如图，一个由四根细铁杆$PA、PB、PC、PD$组成的支架($PA、PB、PC、PD$按照逆时针排布)，若$\angle APB=\angle BPC=\angle CPD=\angle DPA=\dfrac{\pi}{3}$，一个半径为$1$的球恰好放在支架上与四根细铁杆均有接触，则球心$O$到点$P$的距离是( )

\noindent A.\ $\boldsymbol{\sqrt{3}} \quad\quad$ B.\ $\boldsymbol{\sqrt{2}} \quad\quad$ C.\ $\boldsymbol{2} \quad\quad$ D.\ $\boldsymbol{\dfrac{3}{2}}$

\vspace{0.2cm}
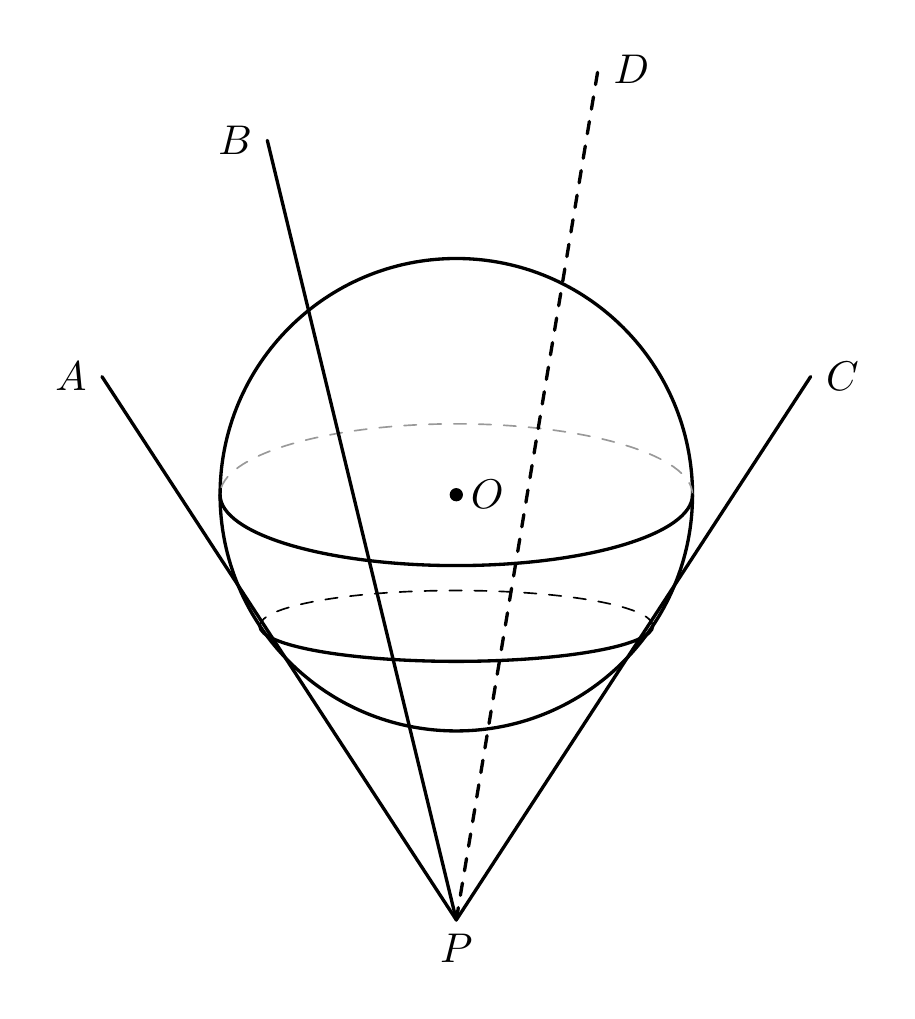
【解答】

\noindent \textbf{【答案】$\boldsymbol{B}$}

\vspace{0.1cm}
\noindent \textbf{【分析】}
取$PA=PB=PC=PD=a$，由题意得四棱锥$P-ABCD$是正四棱锥，球的球心$O$在四棱锥的高$PN$上，过正四棱锥的棱$PA$与$PC$作正四棱锥的轴截面，利用平面几何相似三角形知识即可求解．

\vspace{0.1cm}
\noindent \textbf{【解答】}
解：由题意，取$PA=PB=PC=PD=a$，
由题意得四棱锥$P-ABCD$是正四棱锥，球的球心$O$在四棱锥的高$PN$上；
过正四棱锥的棱$PA$与$PC$作正四棱锥的轴截面如图所示：

由题意可得$ABCD$是正方形，且$AB=BC=CD=DA=a$，
$$\therefore AC=\sqrt{2}a，\ \because PA=PC=a，$$
$$\therefore PA^2+PC^2=AC^2，\ \therefore \angle APC=90^\circ，$$
$$\therefore PN=\dfrac{\sqrt{2}}{2}a，\ \therefore PO=\dfrac{\sqrt{2}}{2}a-1，$$

由$\mathrm{Rt}\triangle POM \backsim \mathrm{Rt}\triangle PNC$，得
$$
\dfrac{PO}{PC}=\dfrac{OM}{NC}
$$
即
$$
\dfrac{\dfrac{\sqrt{2}}{2}a-1}{a}=\dfrac{1}{\dfrac{\sqrt{2}}{2}a}，
$$
解得$\boldsymbol{a=\sqrt{2}+2}$，

$$
\therefore PO=\dfrac{\sqrt{2}}{2}a-1=\boldsymbol{\sqrt{2}}.
$$

\noindent 故选：$\boldsymbol{B}$．

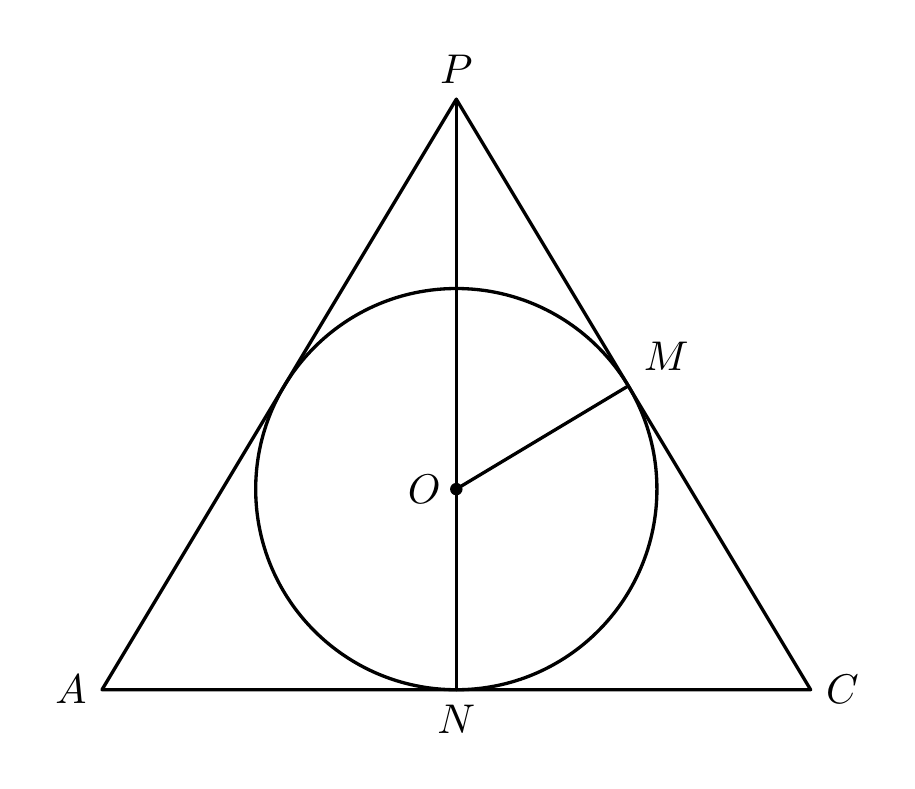